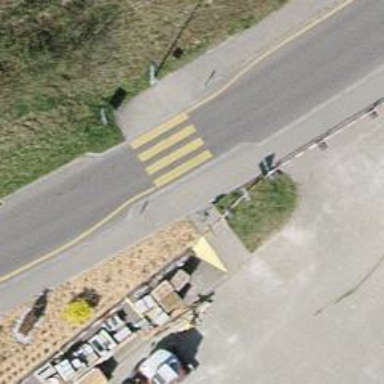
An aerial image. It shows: Uncontrolled zebra crossing on the road.